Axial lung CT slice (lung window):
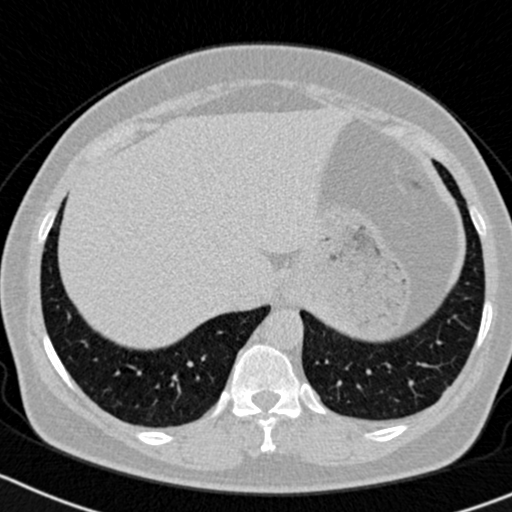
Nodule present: no